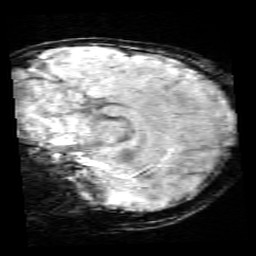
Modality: SWI
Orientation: sagittal
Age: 12
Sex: female
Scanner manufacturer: siemens
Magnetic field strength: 3 T
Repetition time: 0.027 s
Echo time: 0.02 s